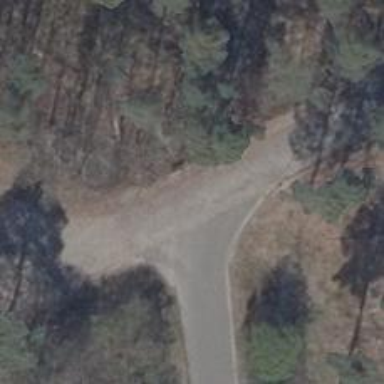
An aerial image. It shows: Emergency access point on the road.